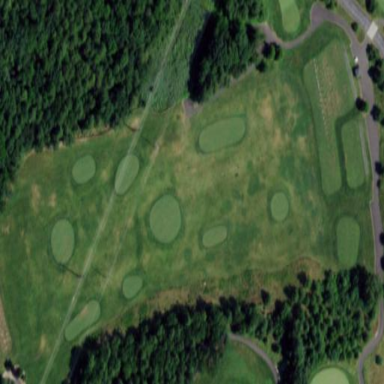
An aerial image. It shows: Grassy area designated as golf fairway.